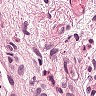
Metastatic tissue present: yes